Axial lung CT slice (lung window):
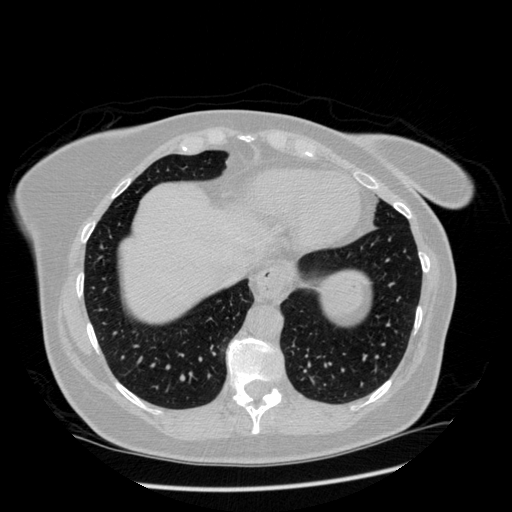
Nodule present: no